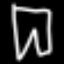
Label: pants